Question: I have 3 one-hot-encoded columns where the header names are labels, and one prediction column 'preds' where the labels are predicted (see image). I want to calculate the performance of my predictions by comparing the label in 'preds' and the 1-encoded column header.

In this example I only have 20% predicted correctly.
Is there a quick way of doing this in pandas?
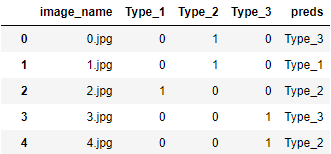
Answer: IIUC, <URL>
'''
df[['Type_1','Type_2','Type_3']].lookup(df.index, df['preds']).mean() * 100
'''